Question: I am trying to add a label in my R plot for a lag in a hierarchical model $y_{i,t}$. I have the subscript figured out,....
'''
plot.new()
text(0.5,0.8,expression(italic(y[i])), cex=10)
text(0.5,0.2,expression(italic(y[i,t])), cex=10)
'''

... but when I introduce the comma nothing changes?... and yes, I need the comma.
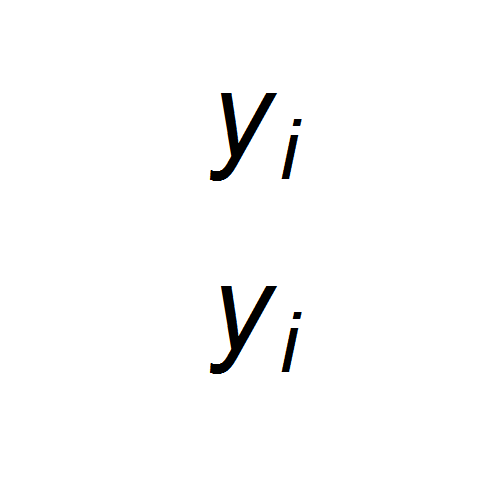
Answer: Enclose the comma in a string:
'''
text(0.5,0.2,expression(italic(y[i*","*t])), cex=10)
'''